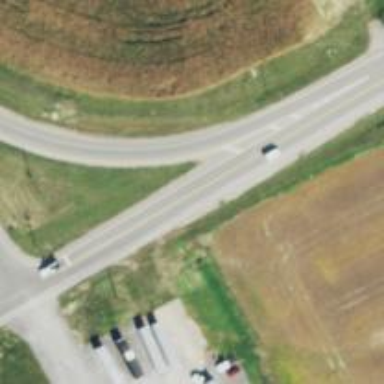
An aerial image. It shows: Secondary link road.